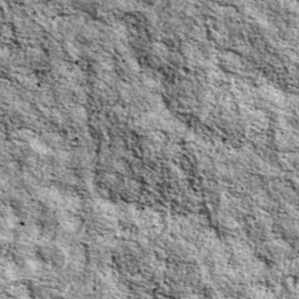
Label: non_frost